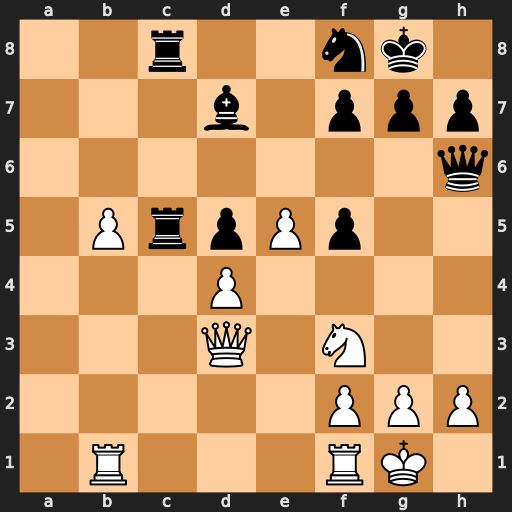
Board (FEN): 2r2nk1/3b1ppp/7q/1PrpPp2/3P4/3Q1N2/5PPP/1R3RK1
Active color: w
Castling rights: -
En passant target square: -
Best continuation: dxc5